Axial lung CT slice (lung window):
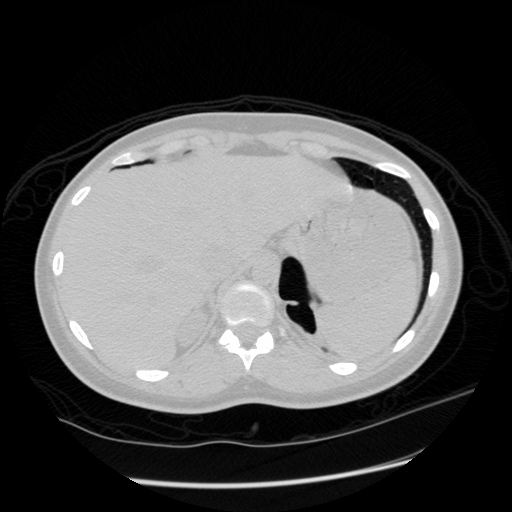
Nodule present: no